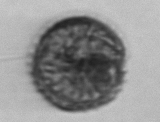
Label: Alexandrium_catenella